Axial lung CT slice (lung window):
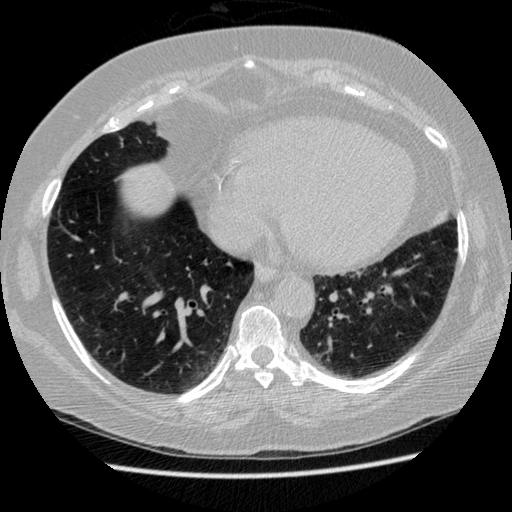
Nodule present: no